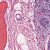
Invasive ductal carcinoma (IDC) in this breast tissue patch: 0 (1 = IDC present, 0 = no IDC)